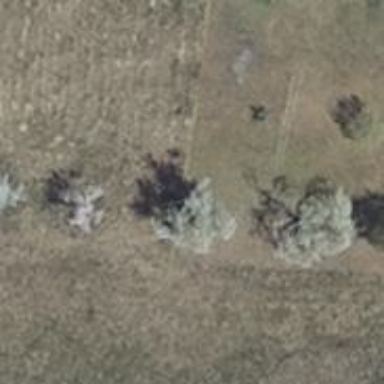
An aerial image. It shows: Row of deciduous broadleaved trees.